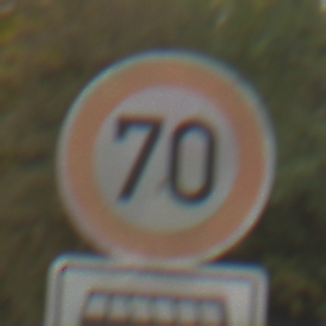
Verkehrszeichen: Geschwindigkeit70
Zusatzzeichen unten: HinweisDurchSinnbild13
Umgebung: Outdoor, Nature
Tageszeit: MorningAfternoon
Wetter: Overcast
Licht: Natural
Jahreszeit: Autumn
Kontrast: LowContrast